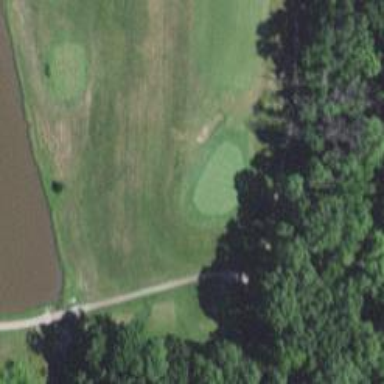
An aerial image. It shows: Golf tee.